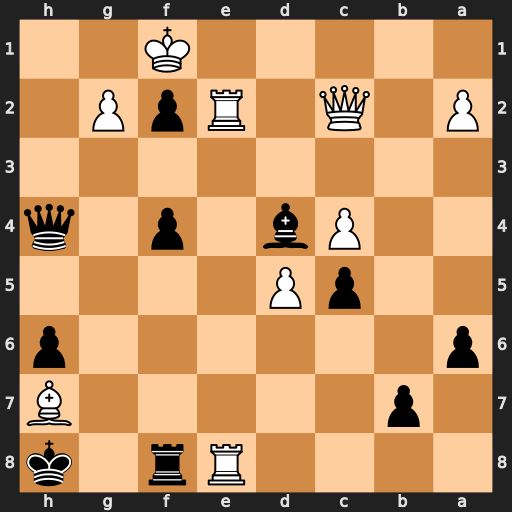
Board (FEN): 4Rr1k/1p5B/p6p/2pP4/2Pb1p1q/8/P1Q1RpP1/5K2
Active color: b
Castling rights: -
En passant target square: -
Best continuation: Qh1#